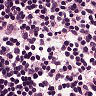
Metastatic tissue present: no